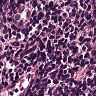
Metastatic tissue present: no